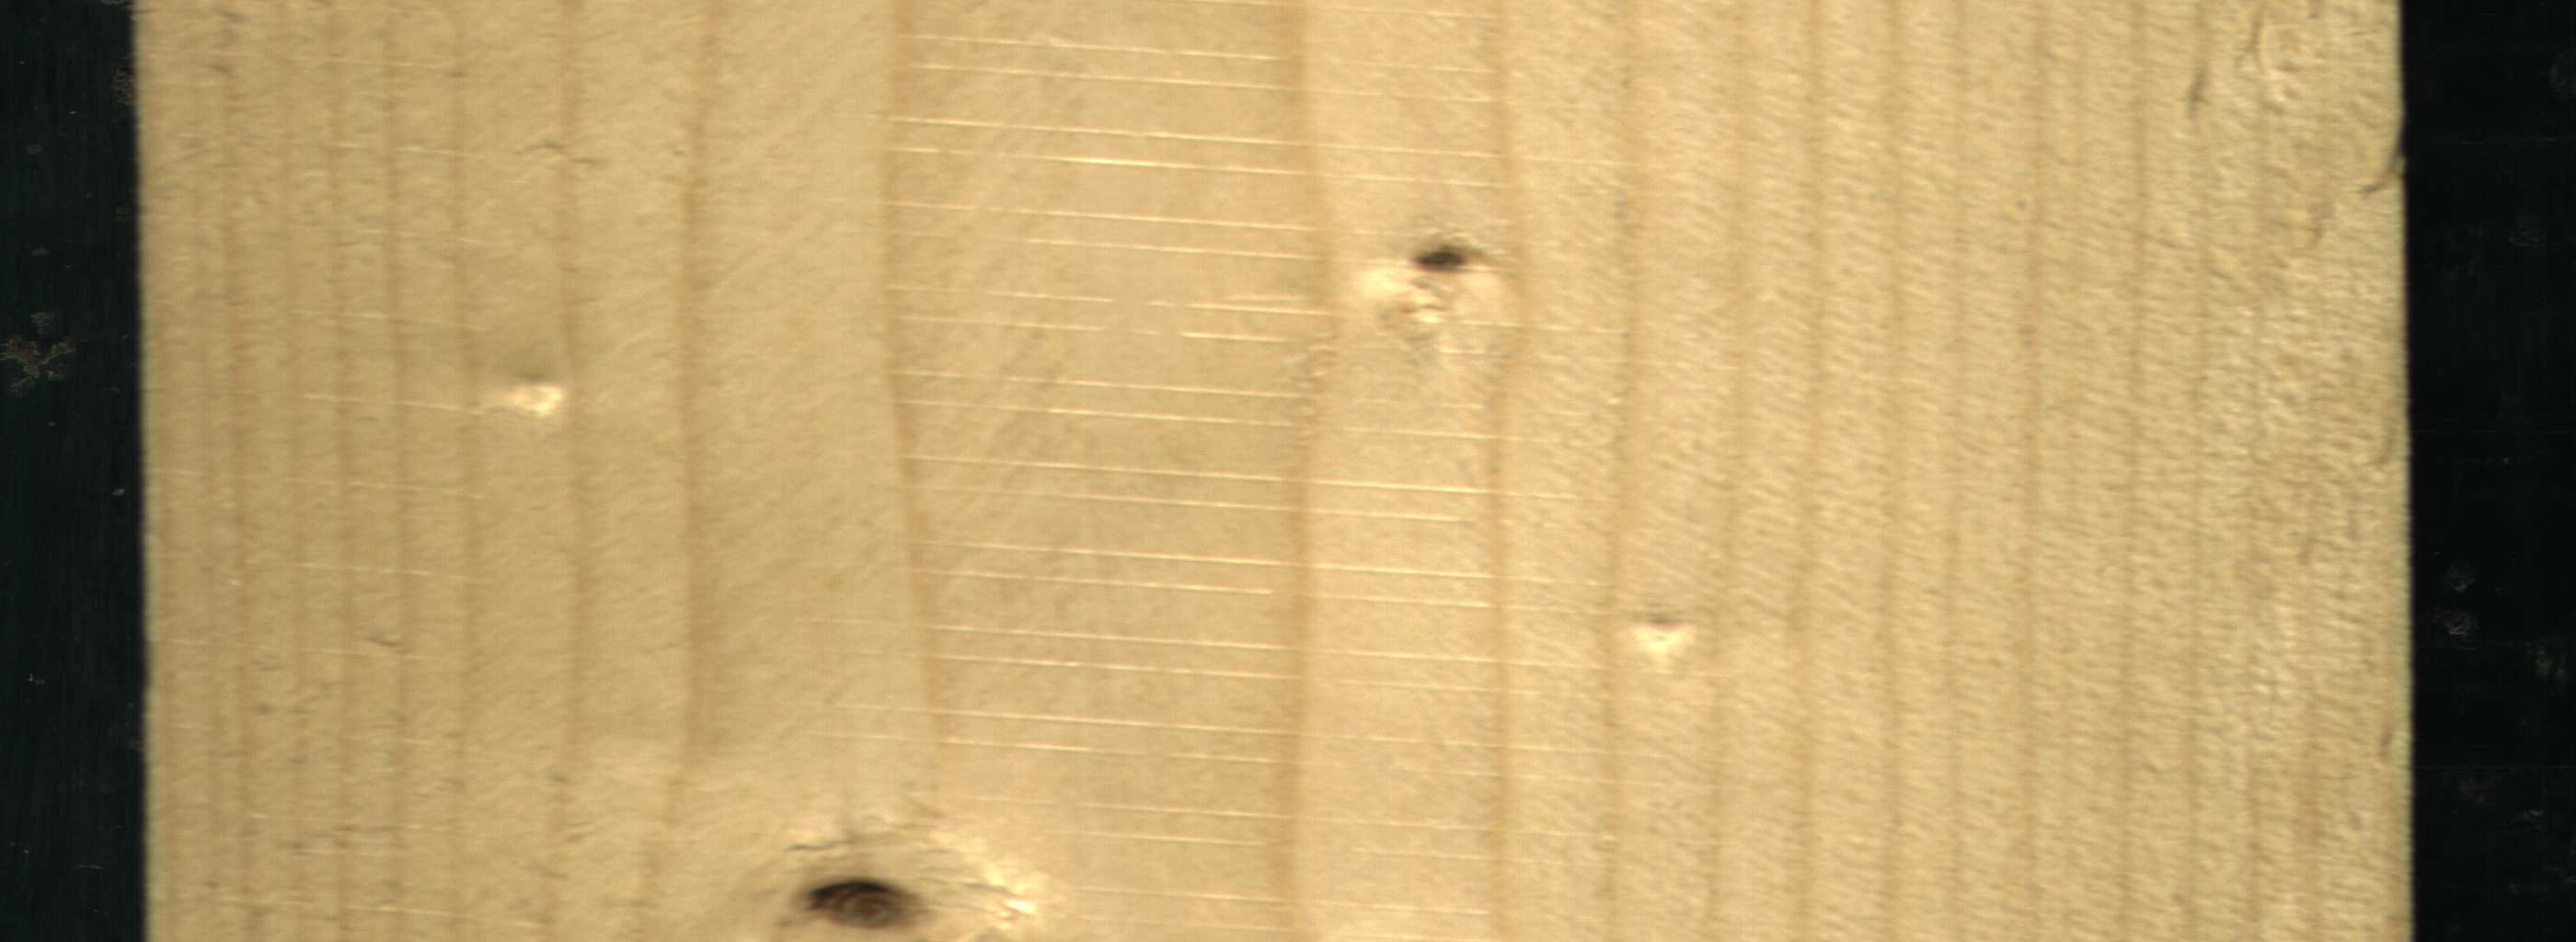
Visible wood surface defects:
Live_Knot
Live_Knot